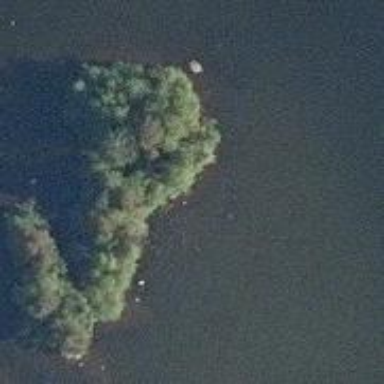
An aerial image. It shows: Image showing island.